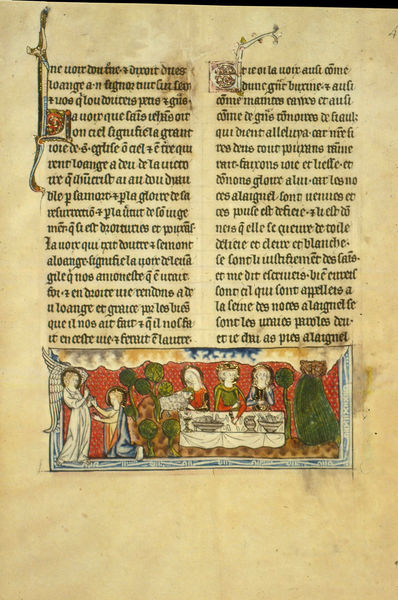
Titel: Lothringische Apokalypse
Institution: Dresden, Sächsische Landesbibliothek
Schlagwörter: blau, bäume, grün, menschen, szene, tisch, rot, fest, rahmen, sitzend, personen, gotik, krone, engel, garten, schrift, papier, spalten, französisch, könig, essen, tafel, buch, religion, druck, initialen, seite, illustration, text, buchstabe, knien, buchseite, königin, verkündigung, latein, gabriel, buchmalerei, inkunabel, schrfit, verheißung, zweispaltig, essem